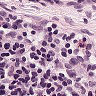
Metastatic tissue present: no